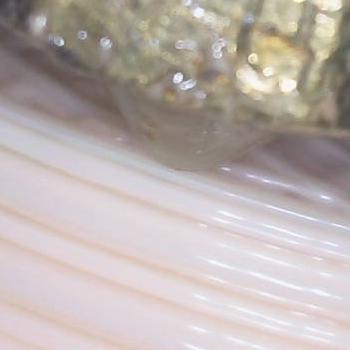
Flow rate: 74%